Question: I'm trying to plot the following data set in R:
'''
fruit<-matrix(c("Apple","186","Banana","93","Elderberry","48","Durian", "28","Cherry", "28"),ncol=2,byrow=TRUE)
colnames(fruit) <- c("Name","Freq")
fruit <- data.table(fruit)
fruit$Freq <- as.numeric(as.character(fruit$Freq))
qplot(fruit$Name, fruit$Freq, geom="bar", stat="identity") + coord_flip()
'''
But it's being plotted in alphabetical order

I want the barplot to show the fruit from highest frequency value to lowest. So Apple at the top of the Y axis, then Banana, etc...:
'''
Apple 186
Banana 93
Elderberry 48
Durian 28
Cherry 28
'''
I've tried to play with factors and levels but can't figure it out.
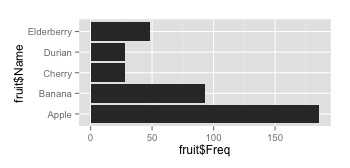
Answer: Use 'reorder' to order 'Name' by 'Freq':
'''
ggplot(fruit, aes(reorder(Name, Freq), Freq)) +
geom_bar(fill=hcl(195,100,65), stat="identity") + coord_flip() +
xlab("Fruit") + ylab("Frequency")
'''

If you want an arbitrary ordering of 'Name', you can do it manually using 'factor':
'''
fruit$Name = factor(fruit$Name,
levels=c("Banana", "Durian", "Elderberry", "Apple", "Cherry"))
# Now ggplot will plot the bars in the order listed in the factor command
ggplot(fruit, aes(Name, Freq)) + geom_bar(stat="identity") + coord_flip()
'''
One last thing: You can create your data frame with less code. For example:
'''
fruit = data.frame(Name=c("Apple","Banana", "Elderberry", "Durian", "Cherry"),
Freq=c(186, 93, 48, 28, 28))
'''